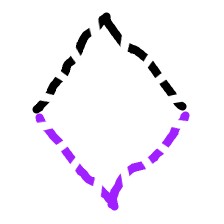
Shape: rhombus